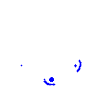
Particle: pion